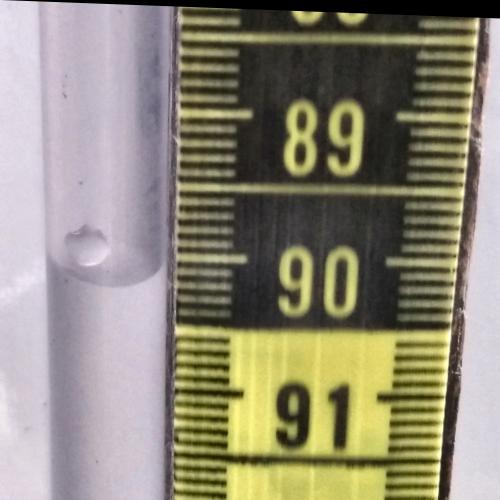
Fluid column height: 90.2 cm